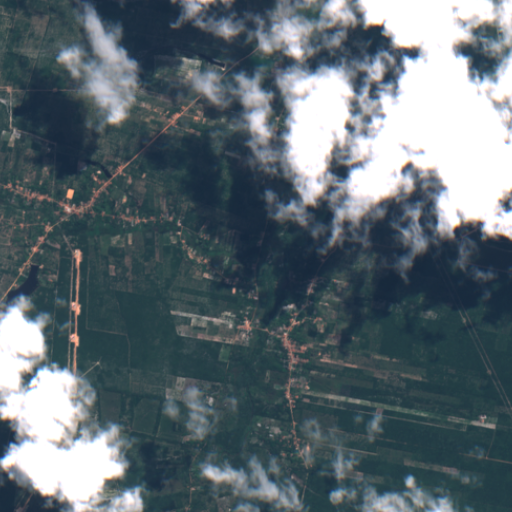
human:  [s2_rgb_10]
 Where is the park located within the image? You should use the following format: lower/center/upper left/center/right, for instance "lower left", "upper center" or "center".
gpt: The park is located in the lower center of the image.
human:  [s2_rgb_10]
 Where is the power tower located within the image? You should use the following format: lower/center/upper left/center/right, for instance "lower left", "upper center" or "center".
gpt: The power tower is located in the upper right of the image.
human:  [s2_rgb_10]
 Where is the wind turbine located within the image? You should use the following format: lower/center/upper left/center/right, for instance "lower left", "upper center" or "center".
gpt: The wind turbine is located in the upper right of the image.
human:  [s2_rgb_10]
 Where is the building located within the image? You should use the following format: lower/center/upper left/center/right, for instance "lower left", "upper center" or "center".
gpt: There is no building in the image.